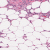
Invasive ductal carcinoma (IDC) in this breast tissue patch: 1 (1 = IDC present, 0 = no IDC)